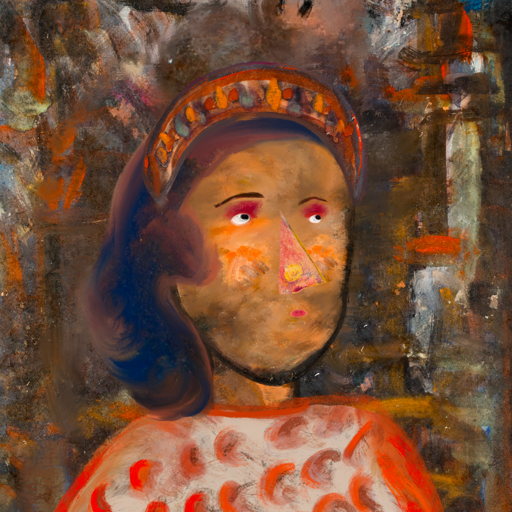
Background: GypsyQueen, Head And Neck Side: Gypsy_Queen, Face Side: Irani, Bust: Rupkatha, Hair Side: Mother_And_Son_Son, Head Accessory: Hypocrite, Second Necklace: Blank, Necklace: Blank, Baby: Blank